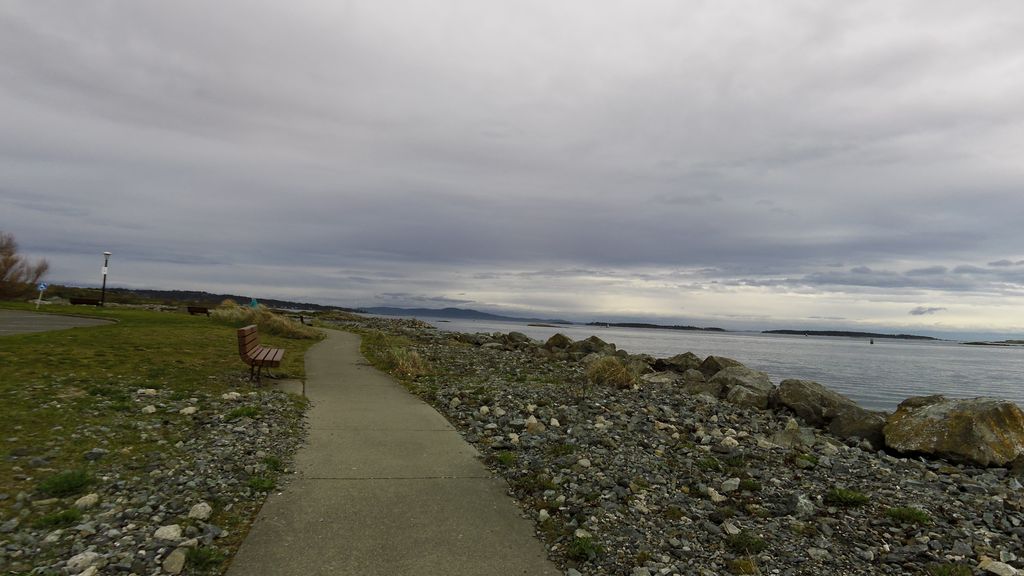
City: victoria